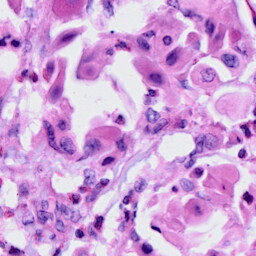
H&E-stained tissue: Cervix